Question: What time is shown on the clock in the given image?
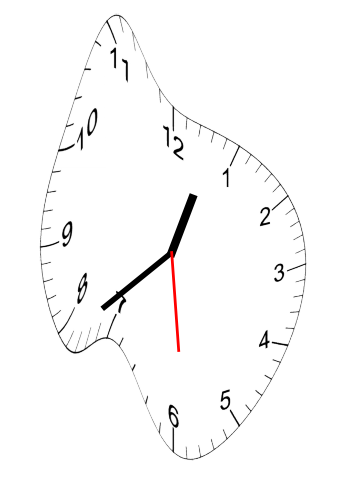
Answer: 12:38:29